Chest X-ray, PA view. Patient: 45 years old, sex M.
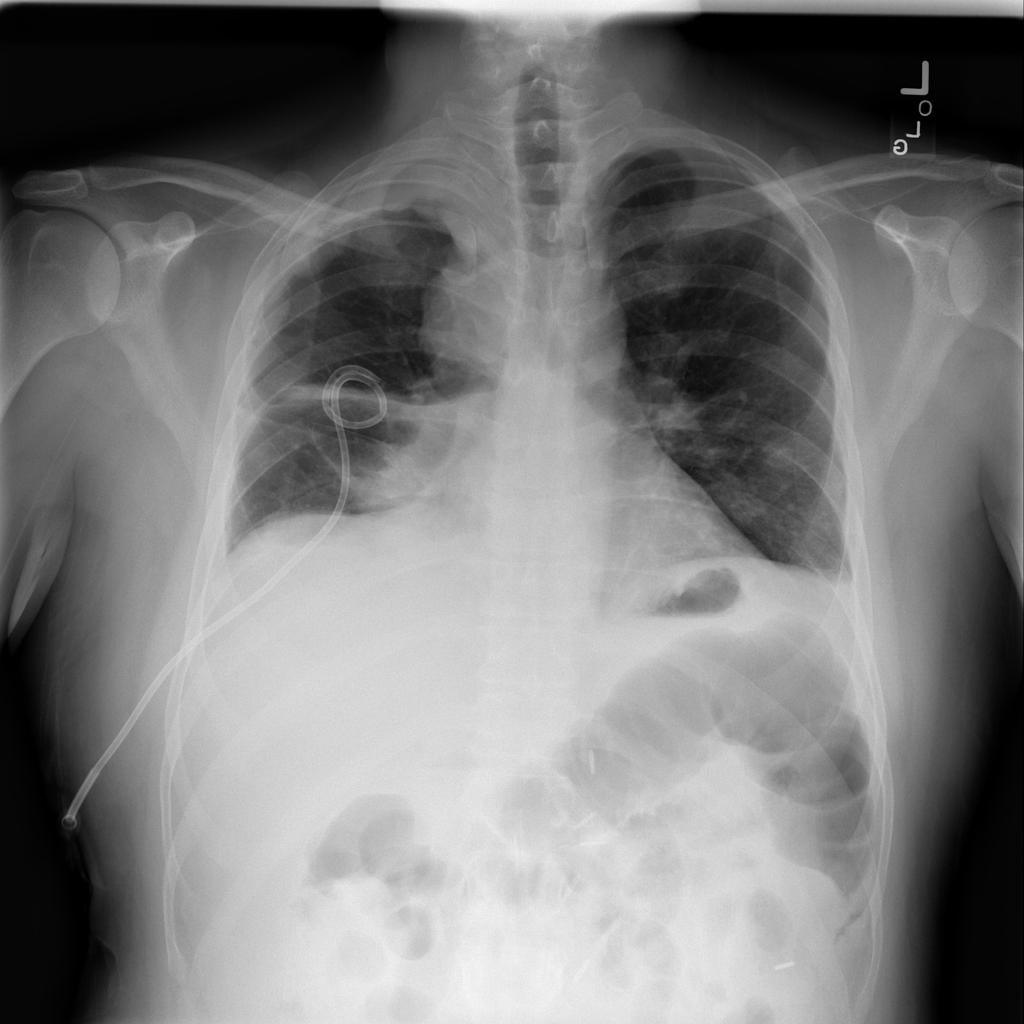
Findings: Mass, Nodule, Pleural_Thickening